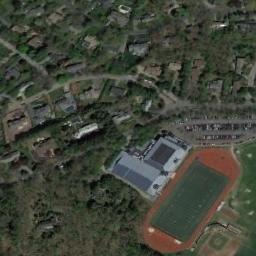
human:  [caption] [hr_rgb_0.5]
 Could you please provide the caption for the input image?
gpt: The ground track field is surrounded by some buildings and neatly arranged houses and some other sports areas are next to the ground track field .

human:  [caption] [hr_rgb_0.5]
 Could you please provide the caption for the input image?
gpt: There are many trees near the ground track field .

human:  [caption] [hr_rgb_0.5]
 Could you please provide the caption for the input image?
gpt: The track and field is built in the middle of the residential area, Next to the forest and surrounded by a lot of vegetation .

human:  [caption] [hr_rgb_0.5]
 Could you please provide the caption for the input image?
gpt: There are some trees on one side of the track .

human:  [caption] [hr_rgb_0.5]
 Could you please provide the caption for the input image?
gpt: There are many trees and a blue building beside the ground track field .